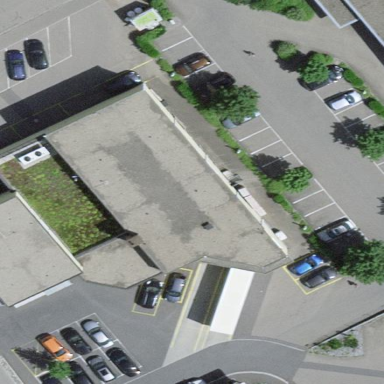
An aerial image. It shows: Street-side parking lot with asphalt surface.